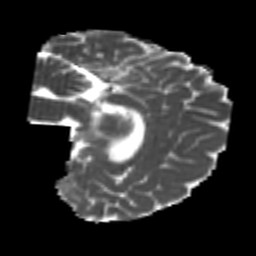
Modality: MD
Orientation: sagittal
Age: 20
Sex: male
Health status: healthy
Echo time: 0.074 s